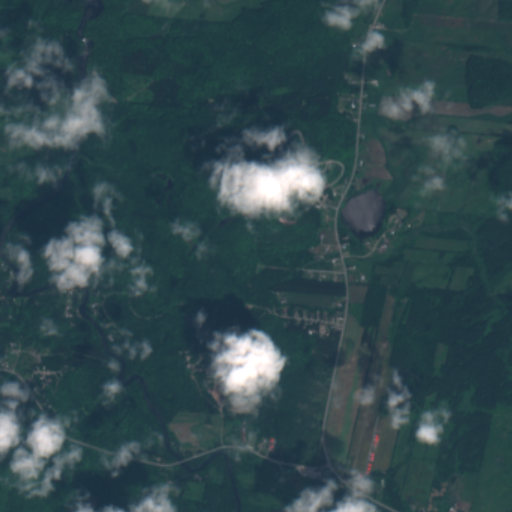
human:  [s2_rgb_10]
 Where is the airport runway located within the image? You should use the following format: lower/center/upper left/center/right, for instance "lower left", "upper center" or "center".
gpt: The airport runway is located in the lower right of the image.
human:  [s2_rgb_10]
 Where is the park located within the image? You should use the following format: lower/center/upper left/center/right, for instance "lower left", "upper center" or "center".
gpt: The park is located in the lower center of the image.
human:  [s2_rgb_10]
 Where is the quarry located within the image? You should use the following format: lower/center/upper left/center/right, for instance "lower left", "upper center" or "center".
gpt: There is no quarry in the image.